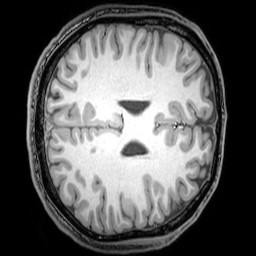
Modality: T1w
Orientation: axial
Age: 22
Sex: male
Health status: healthy
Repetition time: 0.081 s
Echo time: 0.037 s